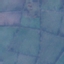
Label: Pasture